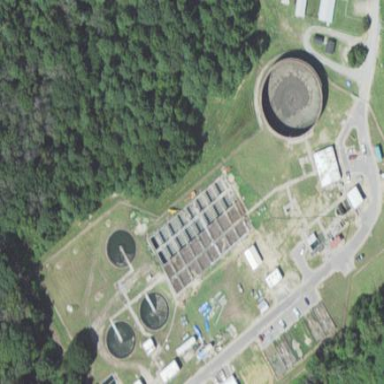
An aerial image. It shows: Wastewater plant.